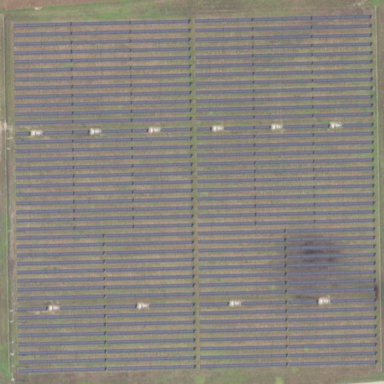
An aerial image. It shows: Solar power plant using photovoltaic technology.